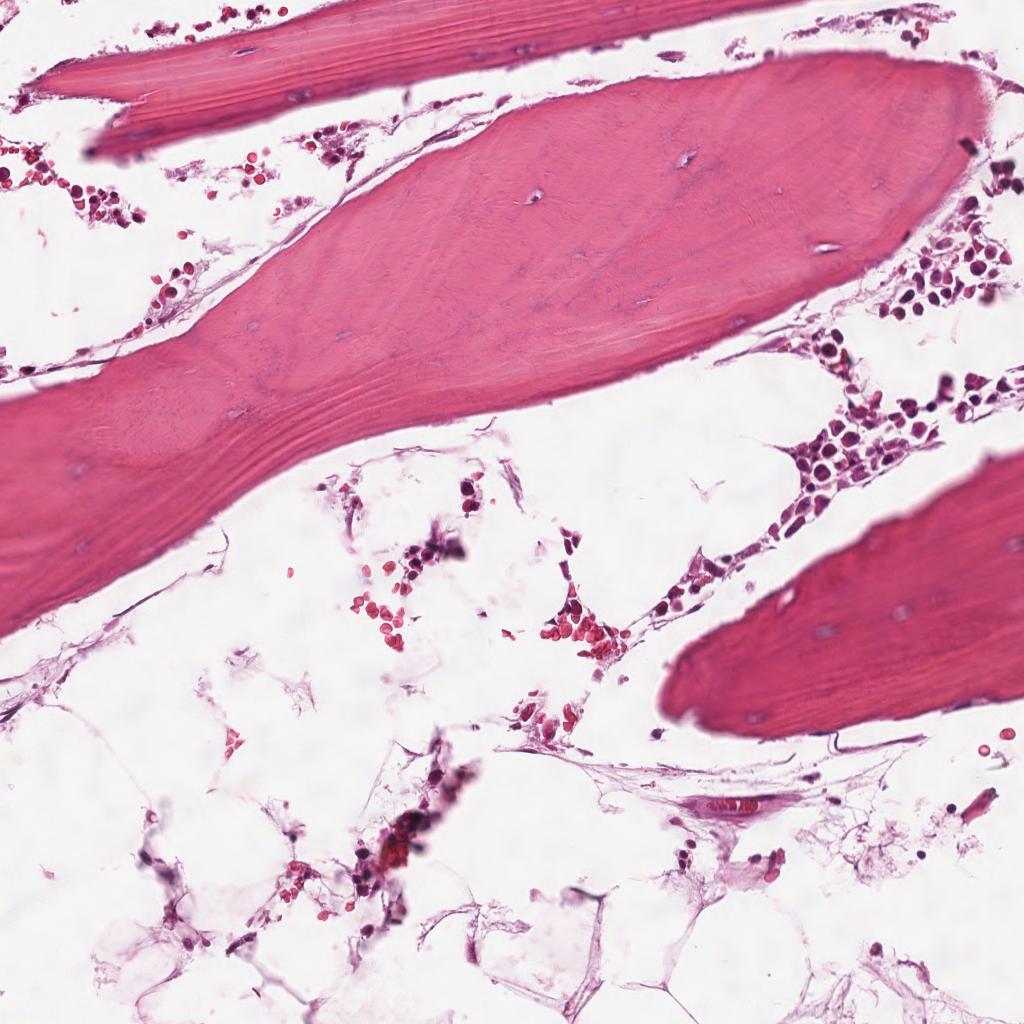
Label: Non-Tumor